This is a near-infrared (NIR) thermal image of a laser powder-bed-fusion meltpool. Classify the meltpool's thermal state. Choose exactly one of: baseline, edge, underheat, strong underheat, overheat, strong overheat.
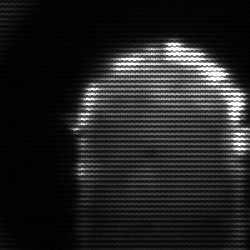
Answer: baseline